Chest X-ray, PA view. Patient: 56 years old, sex M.
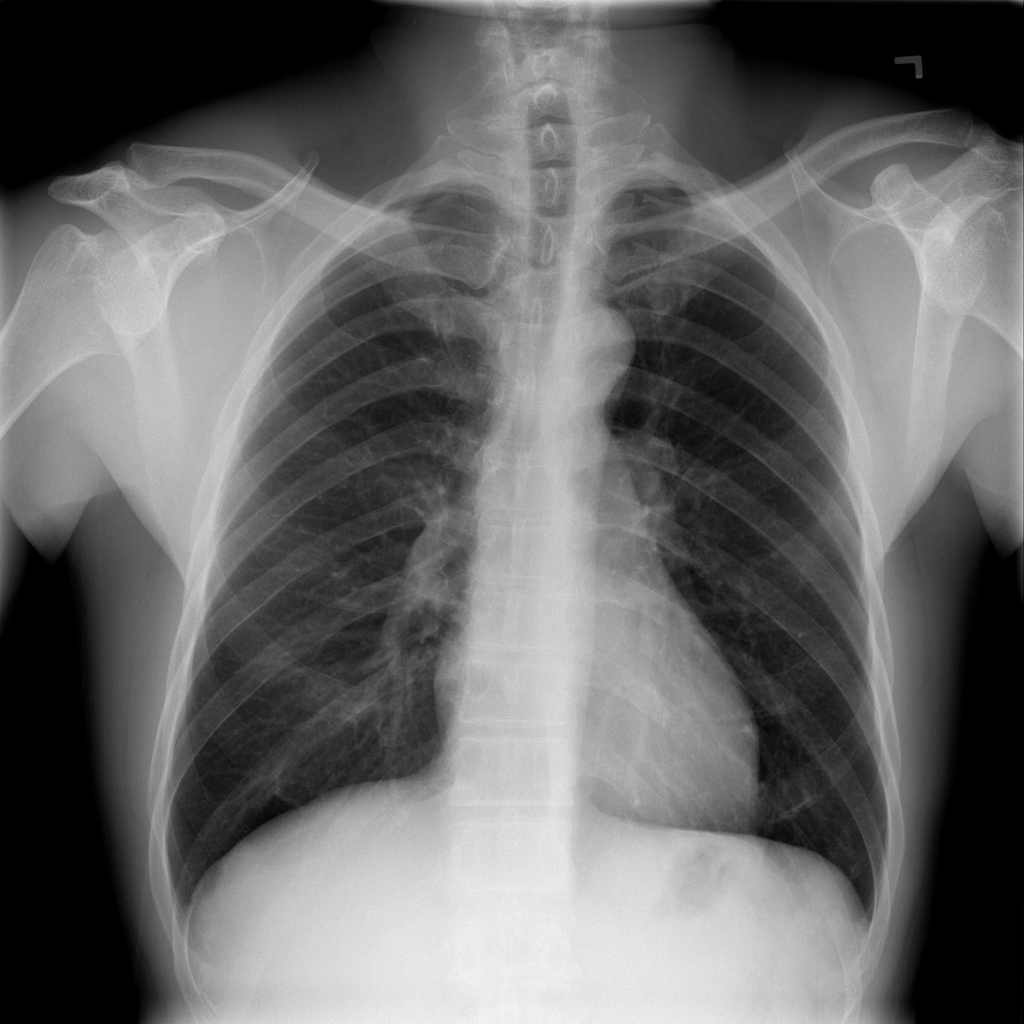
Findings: No Finding